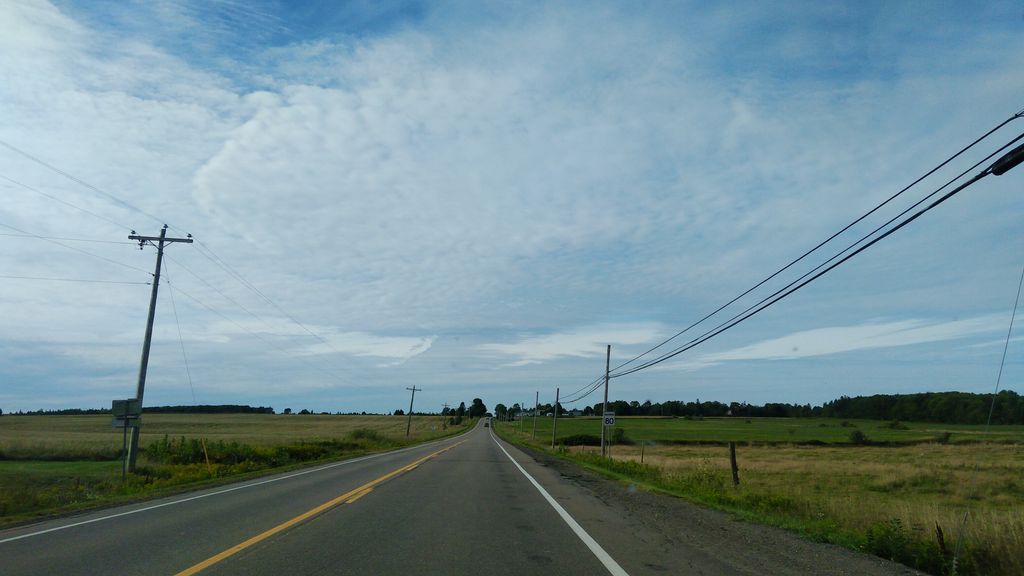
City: charlottetown